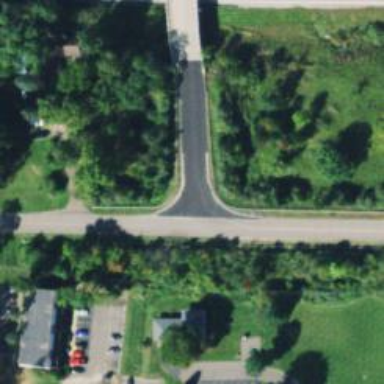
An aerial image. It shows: Asphalt road classified as tertiary.